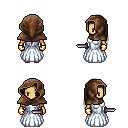
a pixel art fantasy rpg character, female body template, human, tanned skin, underdress, teal pants, gray ponytail hairstyle, cloth hood, gold gloves, white slippers, dagger, four views (front, back, left, right), 2x2 character sprite sheet, small pixel art, hard edges, no anti-aliasing